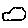
Label: cloud